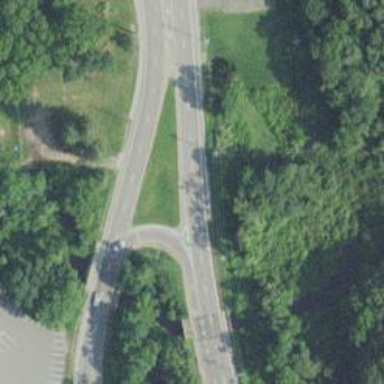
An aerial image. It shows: Primary link highway with asphalt surface.